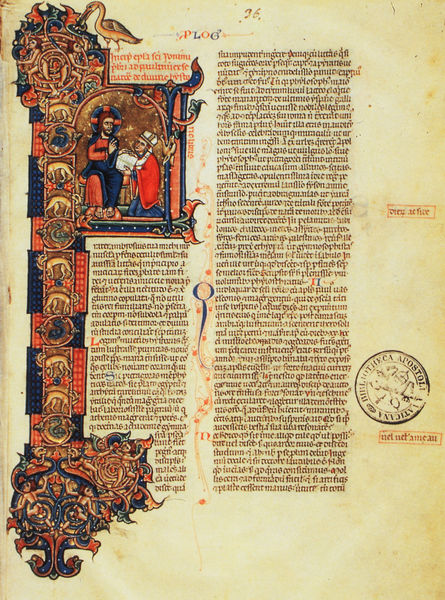
Titel: Die Manifredi-Bibel der Biblioteca Vaticana/ La Bibbia Manifredi della Biblioteca Vaticana
Institution: Roma, Biblioteca Vaticana, Vat. Lat. 36
Schlagwörter: blau, feder, vogel, menschen, rot, tiere, gold, schrift, papier, farbe, blue, men, ornate, people, pope, priest, red, black, figures, painting, woman, tusche, lamm, buch, kloster, seite, karrikatur, text, knien, initiale, koloriert, stempel, kranich, pelikan, buchseite, christus, jesus, man, mittelalter, heiliger, heilige, siegel, decoration, color, animals, bird, illustration, spirale, donor, writing, handschrift, letters, affen, latein, ink, prächtig, gothic, medieval, seal, deer, rohrfeder, storch, buchillustration, glorie, book, christ, buchmalerei, stamp, versalie, psalter, caligraphy, calligraphy, page, latin, illumination, manuscript, handschrfit, halo, hen, illuminated manuscript, 36, 1200, rmann, goose, vellum, w, duck, illuminated, midevil, lettering, giving, epilog, p, capital letter, lating, donation, manusciprt, initial letter, interlacing, animas